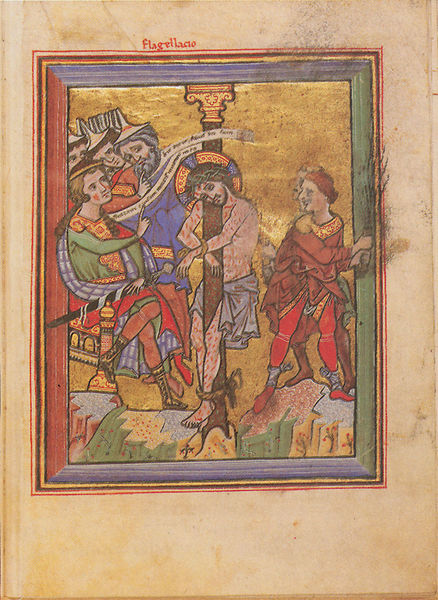
Titel: Fragment eines lateinischen Psalters
Schlagwörter: blau, gemälde, nackt, grün, hut, männer, säule, zeichnung, rot, tuch, rahmen, gold, strick, schrift, stab, fels, kuppel, blut, buch, kreuz, pfahl, seite, illustration, schwert, peitsche, kapitell, heiligenschein, christus, jesus, wunden, schlagen, rute, ikone, buchmalerei, marter, gefesselt, judenhut, flagellacto